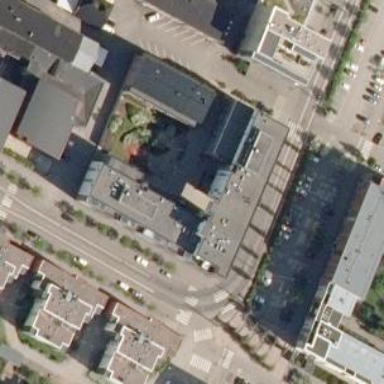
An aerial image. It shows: Part of building.